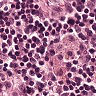
Metastatic tissue present: no